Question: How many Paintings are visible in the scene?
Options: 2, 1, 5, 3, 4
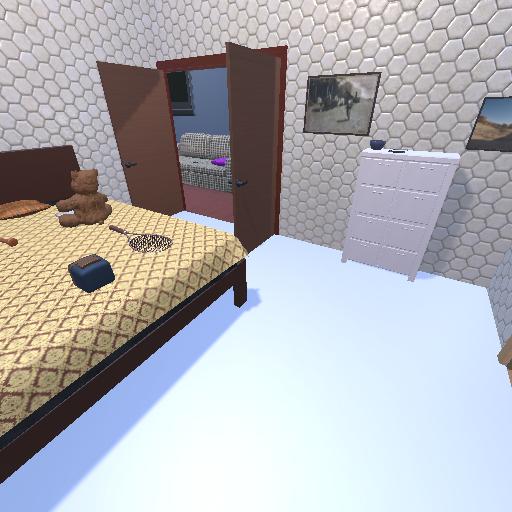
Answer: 2